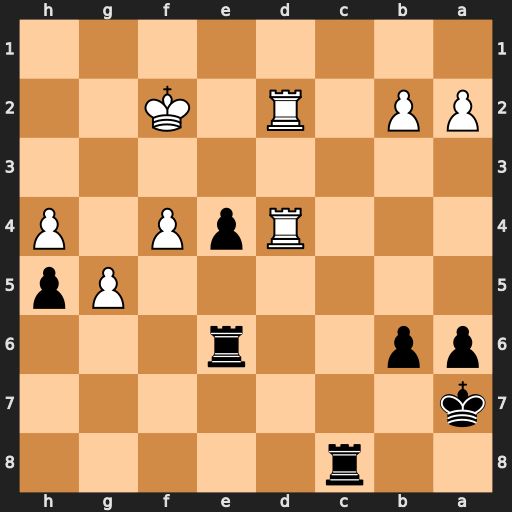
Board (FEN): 2r5/k7/pp2r3/6Pp/3RpP1P/8/PP1R1K2/8
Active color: b
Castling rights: -
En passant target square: -
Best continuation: e3+ Kf3 exd2